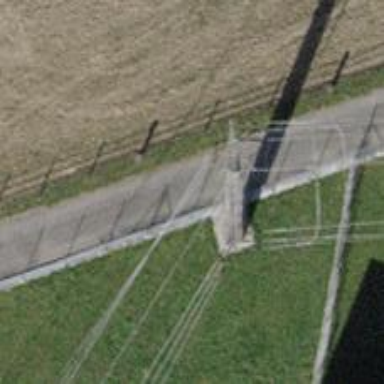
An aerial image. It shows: Power line in the image.